Question: when I use the location feature in my App, I get a question at the first start if I want to allow the app to get my location.
Then later I can set this option over the charm bear without implementing it on my own.
Now the question:
How can I catch the event if a User change this option in the charm bar to true or false?
I added a picture, but its the german version of windows 8.
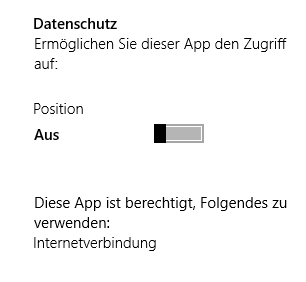
Answer: You need to use the 'GeoLocator' 'StatusChanged' event to catch location service changes.
This is a C# example. You didn't tag the programming language but you can get the idea with this and use with your language of choice.
'''
Geolocator location;
protected override void OnNavigatedTo(NavigationEventArgs e)
{
location = new Geolocator();
location.StatusChanged += location_StatusChanged;
}
async void location_StatusChanged(Geolocator sender, StatusChangedEventArgs args)
{
var new_status = args.Status;
}
'''
There are several status that you can get:
- - - - - -
If you get a status it means the user disabled location service permission. If you get one of the other it means the user has location service permission enabled.
<URL>:
> If the user reenables location access after disabling it, there is no
notification to the app. The status property does not change and there
is no statusChanged event. Your app should create a new Geolocator
object and call getGeopositionAsync to try to get updated location
data, or subscribe again to positionChanged events. If the status then
indicates that location has been reenabled, clear any UI by which your
app previously notified the user that location services were disabled,
and respond appropriately to the new status.